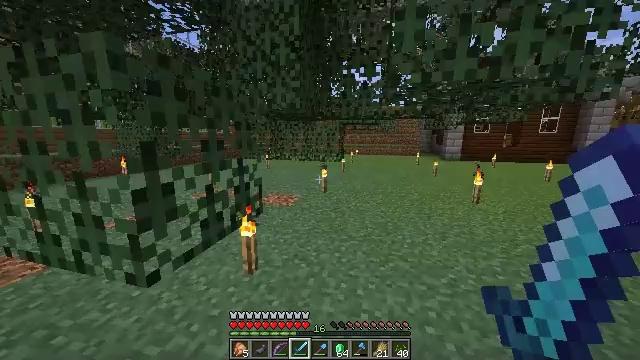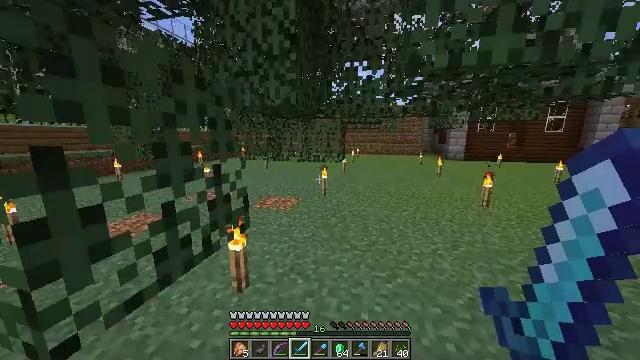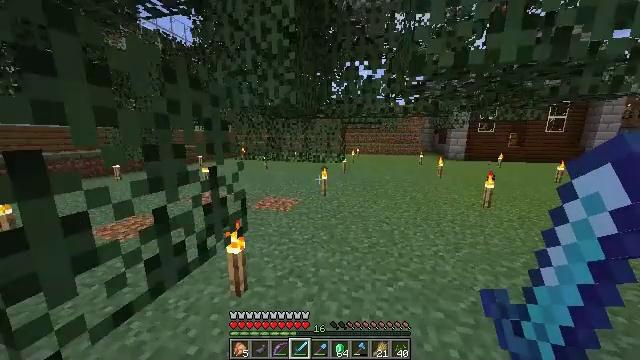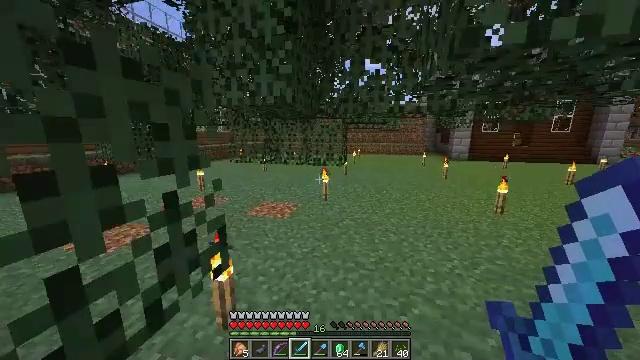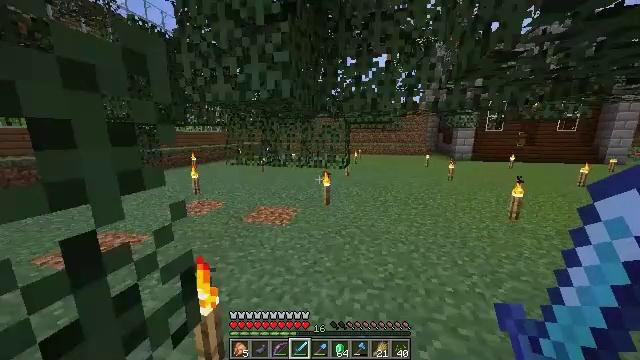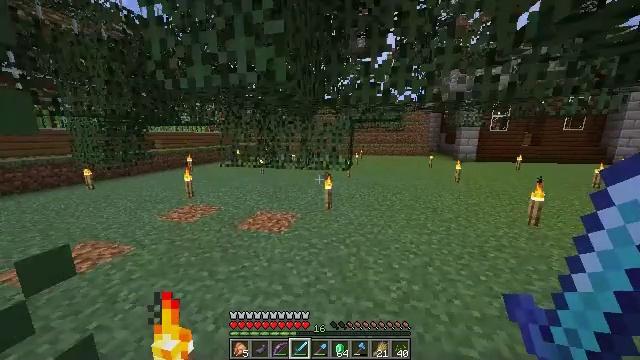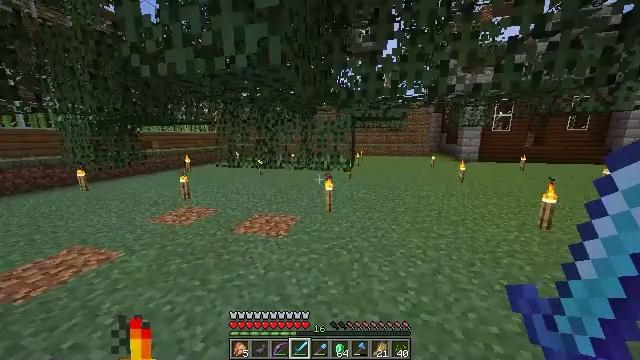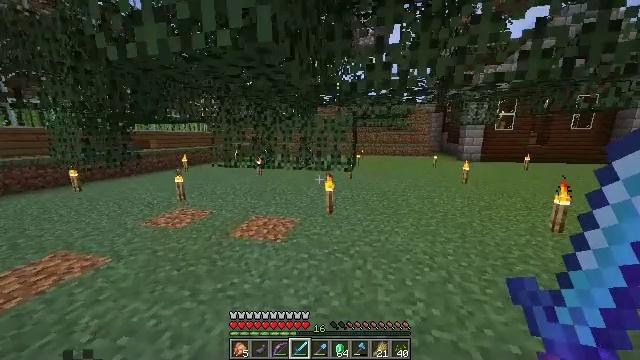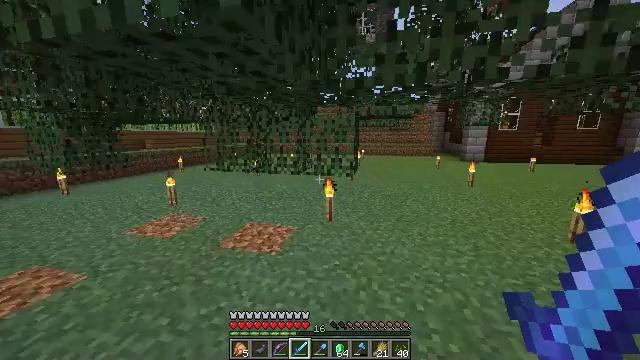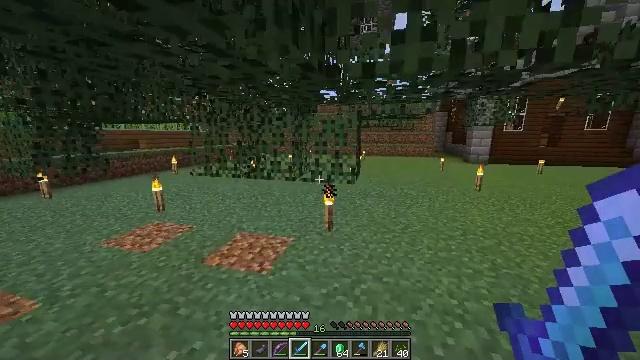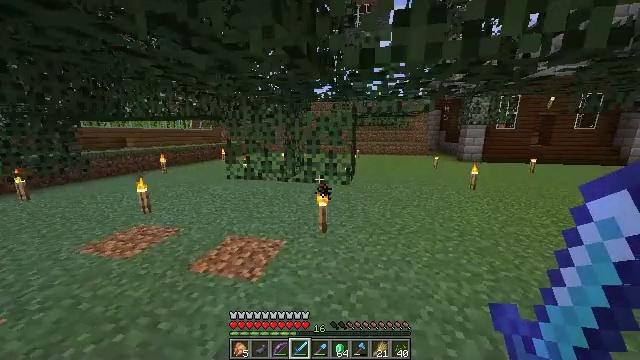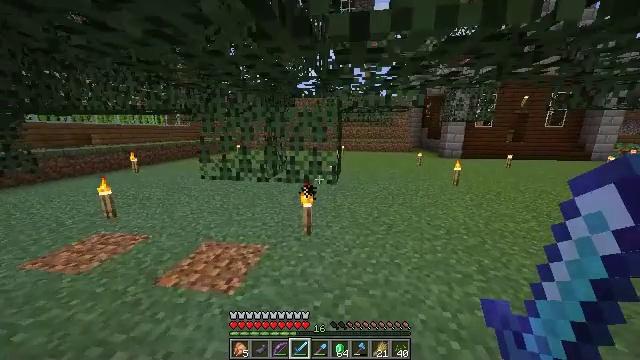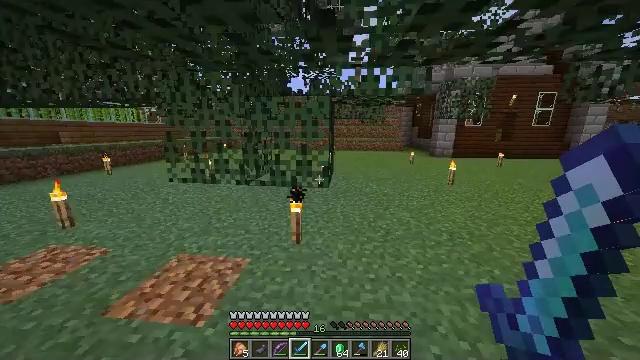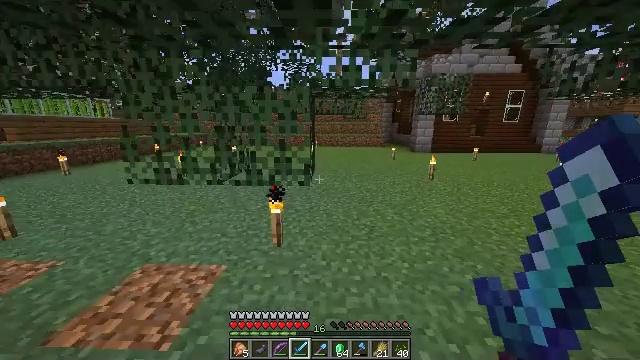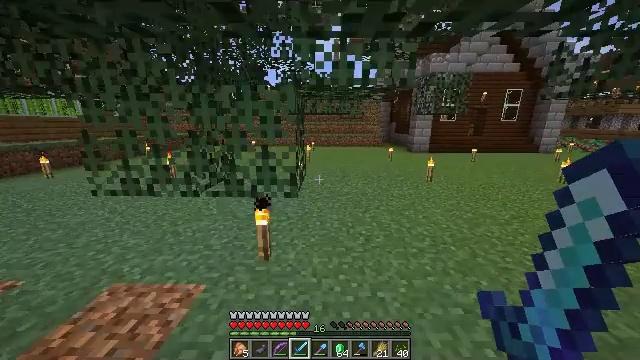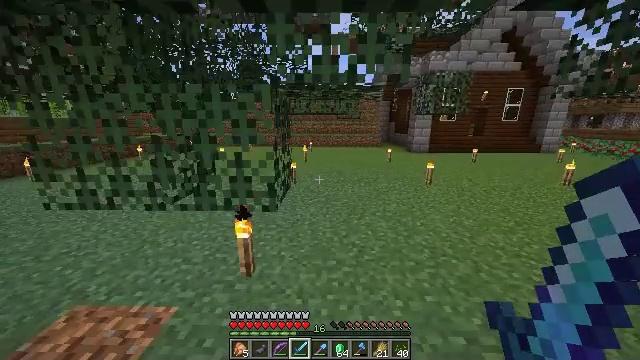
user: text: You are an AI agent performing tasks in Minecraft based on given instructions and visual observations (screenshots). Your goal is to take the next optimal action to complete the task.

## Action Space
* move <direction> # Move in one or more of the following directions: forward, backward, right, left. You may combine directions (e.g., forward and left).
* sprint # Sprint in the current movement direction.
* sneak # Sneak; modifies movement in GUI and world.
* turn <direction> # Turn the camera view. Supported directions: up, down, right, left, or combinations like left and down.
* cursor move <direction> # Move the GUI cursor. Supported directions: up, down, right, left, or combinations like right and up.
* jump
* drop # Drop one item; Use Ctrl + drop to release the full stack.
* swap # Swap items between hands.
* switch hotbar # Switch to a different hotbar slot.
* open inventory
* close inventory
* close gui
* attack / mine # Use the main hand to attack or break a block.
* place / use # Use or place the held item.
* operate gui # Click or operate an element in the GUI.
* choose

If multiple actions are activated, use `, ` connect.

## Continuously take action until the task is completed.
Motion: motion action
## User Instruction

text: Punch the spruce leaves to get saplings.
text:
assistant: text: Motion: move forward
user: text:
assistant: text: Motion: move forward, sprint
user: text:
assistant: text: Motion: move forward, sprint
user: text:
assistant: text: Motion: move forward, sprint
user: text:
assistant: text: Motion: move forward, sprint
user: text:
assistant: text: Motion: move forward, sprint
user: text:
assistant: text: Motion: move forward
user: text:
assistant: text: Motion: move forward
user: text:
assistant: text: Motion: move forward
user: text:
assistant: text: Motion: move forward, turn right
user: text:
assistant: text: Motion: move forward, turn right
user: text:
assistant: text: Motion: move forward, turn right
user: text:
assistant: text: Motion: move forward and move right, turn right
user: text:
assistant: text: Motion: move forward and move right
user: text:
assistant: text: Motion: move forward and move right
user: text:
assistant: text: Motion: move forward and move right
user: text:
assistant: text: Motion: move forward and move right, sprint
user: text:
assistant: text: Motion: move forward and move right, sprint
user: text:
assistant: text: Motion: move forward and move right, sprint, turn left
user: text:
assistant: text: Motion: move forward, sprint, turn left
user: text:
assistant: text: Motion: move forward
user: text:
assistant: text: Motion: move forward
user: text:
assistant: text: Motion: move forward
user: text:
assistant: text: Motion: move forward, sprint
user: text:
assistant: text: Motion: move forward, sprint
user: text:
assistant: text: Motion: move forward, sprint
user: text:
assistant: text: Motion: move forward, sprint
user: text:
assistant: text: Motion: move forward, sprint
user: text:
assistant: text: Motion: move forward
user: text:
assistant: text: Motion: move forward